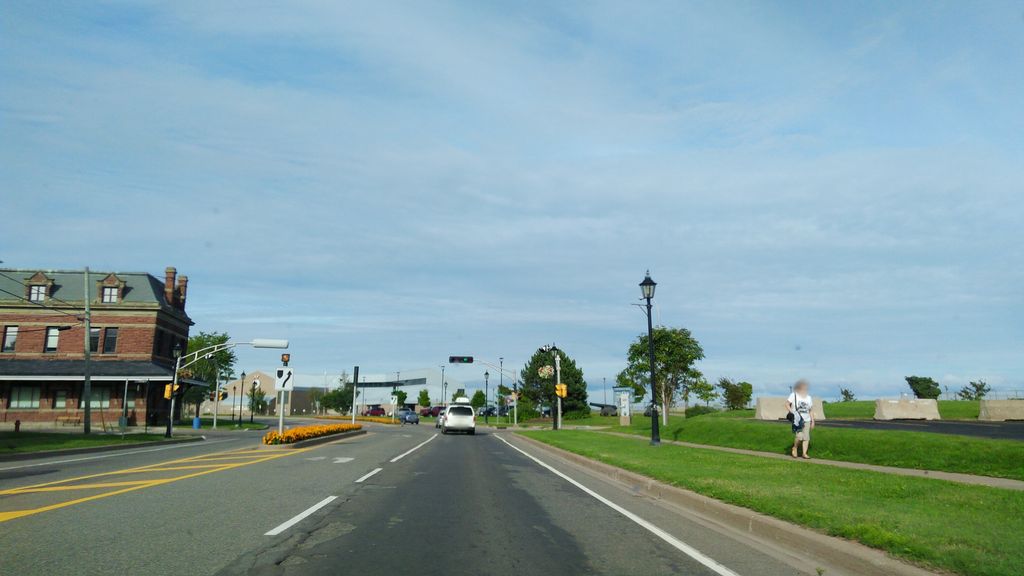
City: charlottetown